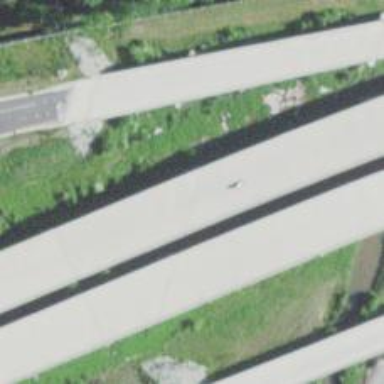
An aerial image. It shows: Viaduct bridge on motorway.